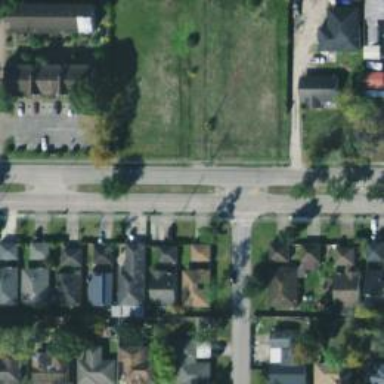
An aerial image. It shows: Unmarked road crossing.